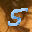
Label: 5